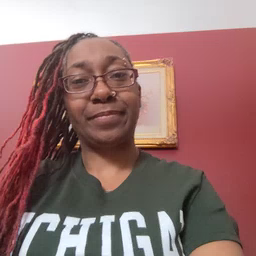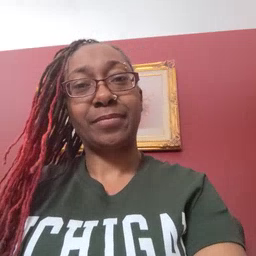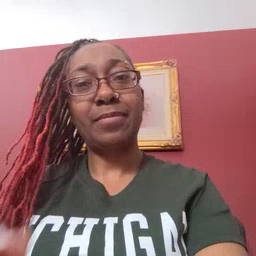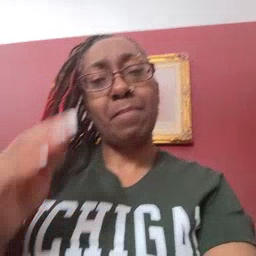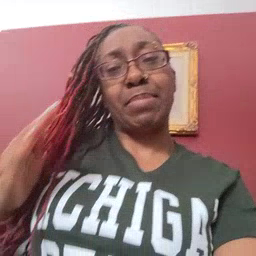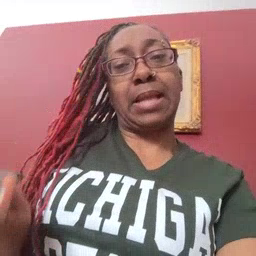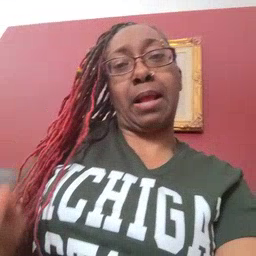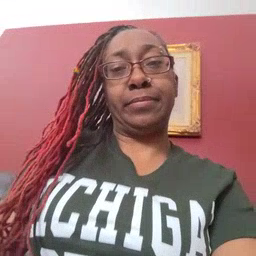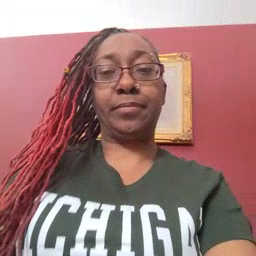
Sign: beside